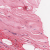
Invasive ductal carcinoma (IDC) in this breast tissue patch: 0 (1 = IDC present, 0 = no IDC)